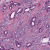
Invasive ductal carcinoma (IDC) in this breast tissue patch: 1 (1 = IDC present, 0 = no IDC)